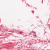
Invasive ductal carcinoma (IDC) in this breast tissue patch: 0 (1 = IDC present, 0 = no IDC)